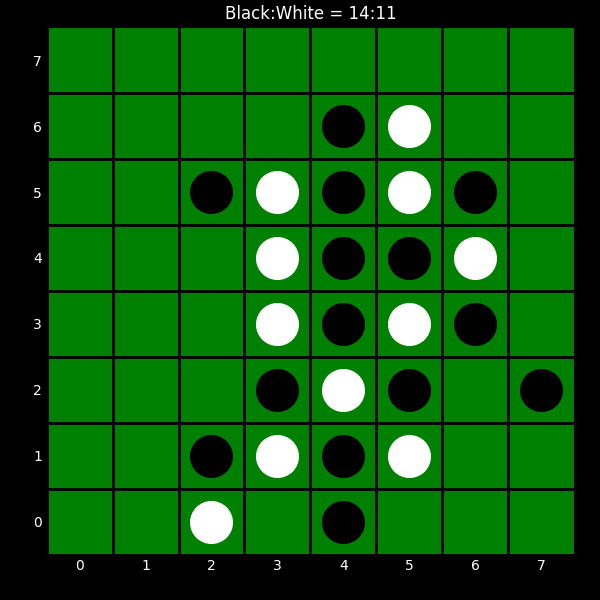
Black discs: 14
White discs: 11